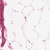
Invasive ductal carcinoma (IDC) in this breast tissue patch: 0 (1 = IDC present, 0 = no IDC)